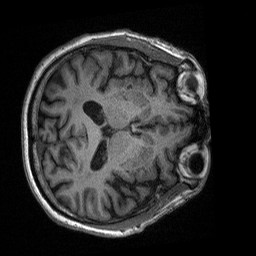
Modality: T1w
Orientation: axial
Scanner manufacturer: siemens
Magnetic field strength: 3 T
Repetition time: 2.3 s
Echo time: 0.00226 s